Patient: sex M, age 64
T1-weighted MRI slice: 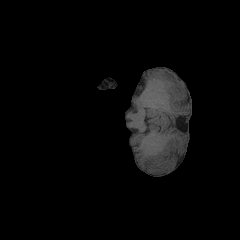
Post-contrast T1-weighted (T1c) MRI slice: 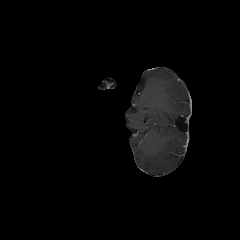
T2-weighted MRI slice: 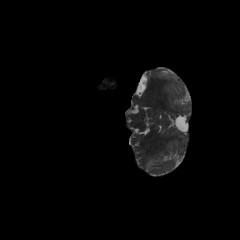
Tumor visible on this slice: no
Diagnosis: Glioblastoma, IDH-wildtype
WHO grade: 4